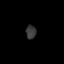
Tissue: prostate
Cell type: T cells
Senescence score: 0.2368
Nuclear area (px): 138
Mean DAPI intensity: 54.848